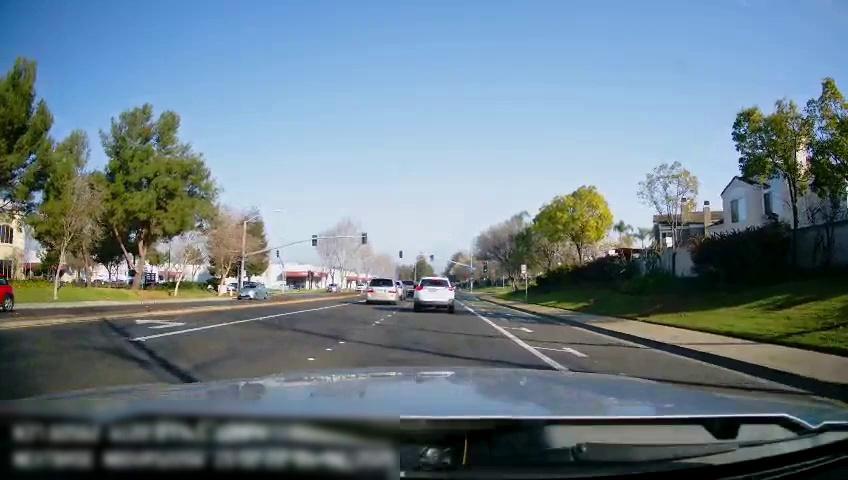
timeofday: Day
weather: Sunny
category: Drivable Space
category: Drivable Space
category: Vehicles | SUV
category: Vehicles | SUV
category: Vehicles | SUV
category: Vehicles | SUV
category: Vehicles | Car
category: Vehicles | Car
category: Vehicles | Car
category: Lanes | Current Lane
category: Lanes | Alternate Lane
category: Lanes | Current Lane
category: Traffic | Lights
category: Traffic | Lights